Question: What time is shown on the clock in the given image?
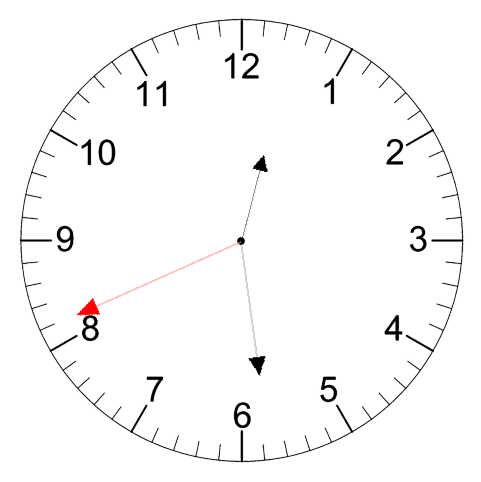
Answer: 12:28:41